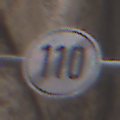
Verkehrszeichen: EndeGeschwindigkeit110
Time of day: Midday
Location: Outdoor (Urban)
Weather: PartlyCloudy
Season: NotSpecified
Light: Natural